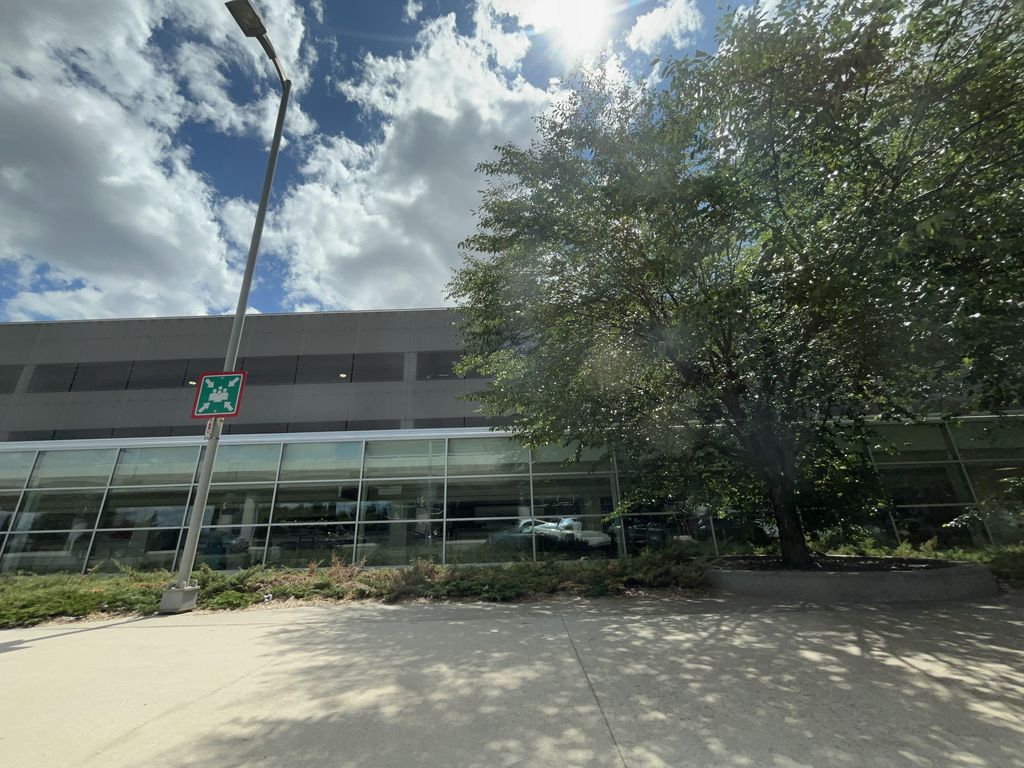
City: winnipeg